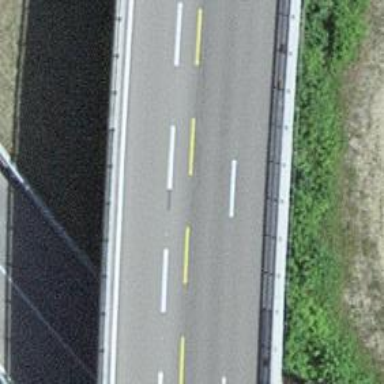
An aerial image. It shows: Trunk road bridge.